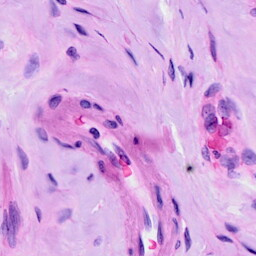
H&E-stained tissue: Ovarian